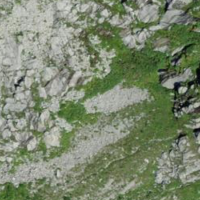
EUNIS habitat code: 48
Species observed at this site:
Pinguicula alpina